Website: walmart
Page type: added-to-cart
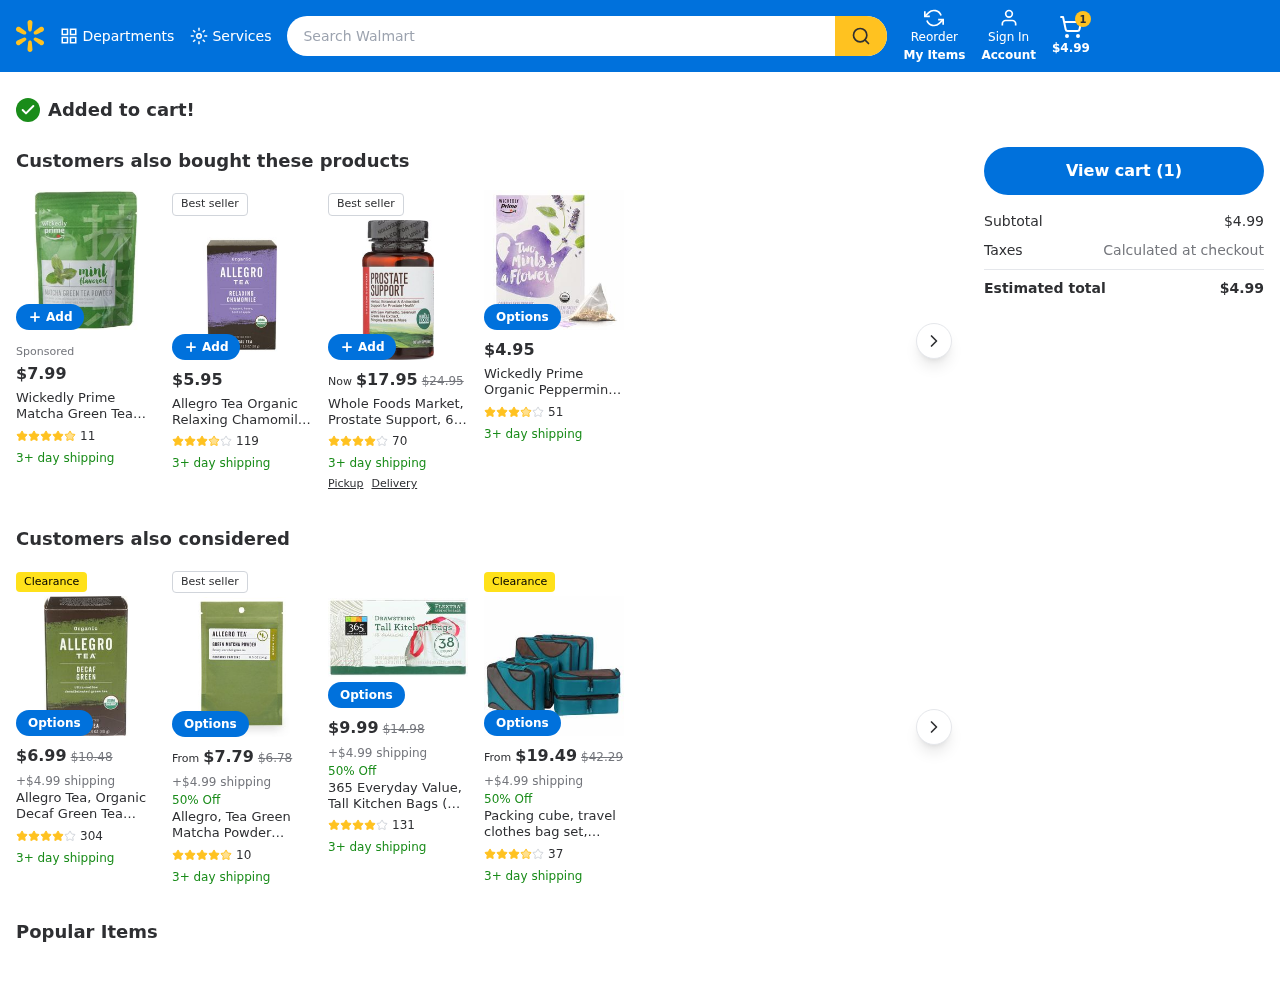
Product elements: key: PRODUCT2_NAME
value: Wickedly Prime Matcha Green Tea Powder, Mint Flavored, Culinary Grade, 2 Ounce
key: PRODUCT2_NUM_RATINGS
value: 11
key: PRODUCT2_PRICE
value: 7.99
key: PRODUCT2_RATING
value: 4.5
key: PRODUCT3_NAME
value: Allegro Tea Organic Relaxing Chamomile Tea Bags, 20 Count
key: PRODUCT3_NUM_RATINGS
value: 119
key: PRODUCT3_PRICE
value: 5.95
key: PRODUCT3_RATING
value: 3.8
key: PRODUCT4_NAME
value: Whole Foods Market, Prostate Support, 60 Softgels
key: PRODUCT4_NUM_RATINGS
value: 70
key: PRODUCT4_PRICE
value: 17.95
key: PRODUCT4_RATING
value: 4.3
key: PRODUCT5_NAME
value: Wickedly Prime Organic Peppermint Tea, Full-Leaf Bags, 15 Count
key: PRODUCT5_NUM_RATINGS
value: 51
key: PRODUCT5_PRICE
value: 4.95
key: PRODUCT5_RATING
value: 3.9
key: PRODUCT6_NAME
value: Allegro Tea, Organic Decaf Green Tea Bags, 20 ct
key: PRODUCT6_NUM_RATINGS
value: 304
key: PRODUCT6_PRICE
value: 6.99
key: PRODUCT6_RATING
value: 4
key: PRODUCT7_NAME
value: Allegro, Tea Green Matcha Powder Organic, 0.5 Ounce
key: PRODUCT7_NUM_RATINGS
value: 10
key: PRODUCT7_PRICE
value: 7.79
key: PRODUCT7_RATING
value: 4.7
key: PRODUCT8_NAME
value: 365 Everyday Value, Tall Kitchen Bags (13 Gallon), 38 ct
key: PRODUCT8_NUM_RATINGS
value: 131
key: PRODUCT8_PRICE
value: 9.99
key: PRODUCT8_RATING
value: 4.1
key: PRODUCT9_NAME
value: Packing cube, travel clothes bag set, suitcase organiser travel cube, luggage organiser, packing bag
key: PRODUCT9_NUM_RATINGS
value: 37
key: PRODUCT9_PRICE
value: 19.49
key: PRODUCT9_RATING
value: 3.7
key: PRODUCT4_ORIGINAL_PRICE
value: $24.95
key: PRODUCT6_ORIGINAL_PRICE
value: $10.48
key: PRODUCT7_ORIGINAL_PRICE
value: $6.78
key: PRODUCT8_ORIGINAL_PRICE
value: $14.98
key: PRODUCT9_ORIGINAL_PRICE
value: $42.29
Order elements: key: ORDER_NUM_ITEMS
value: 1
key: ORDER_SUBTOTAL
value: $4.99
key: ORDER_TOTAL
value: $4.99
Search elements: key: HEADER_SEARCH
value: Search Walmart